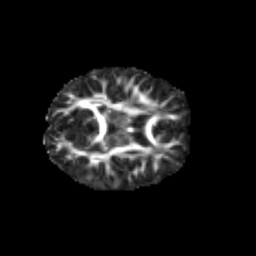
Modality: FA
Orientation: axial
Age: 6
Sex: female
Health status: healthy